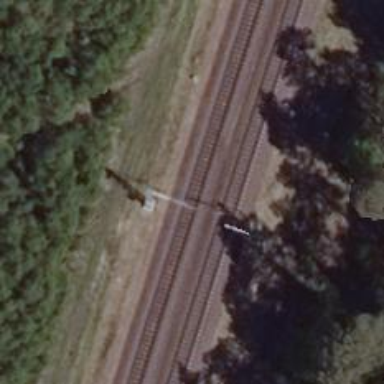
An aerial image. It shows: Milestone along the railway with catenary mast.